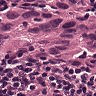
Metastatic tissue present: yes